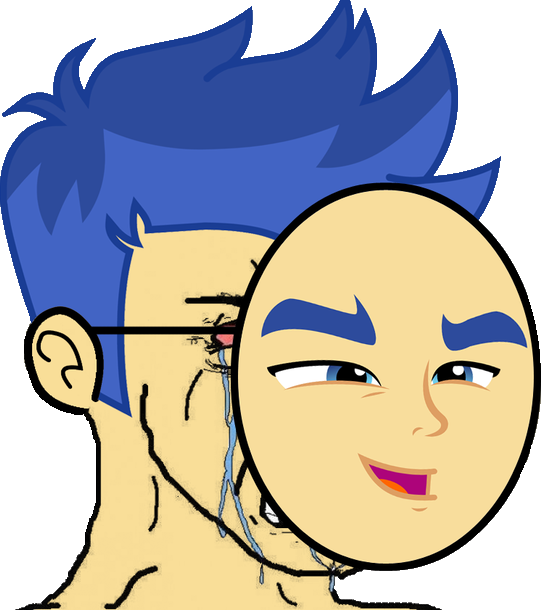
Label: 5_Crying_Wojak